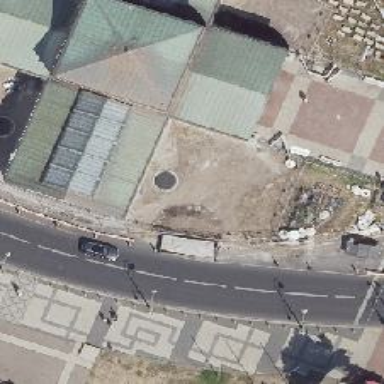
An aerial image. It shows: Footway tunnel.